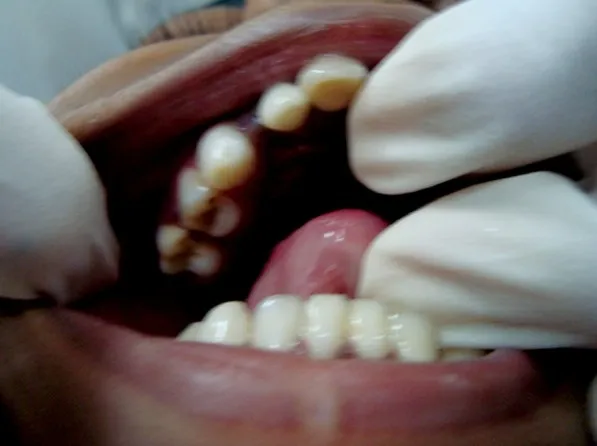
One week after surgery.
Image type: medical_photograph (other_medical_photograph)